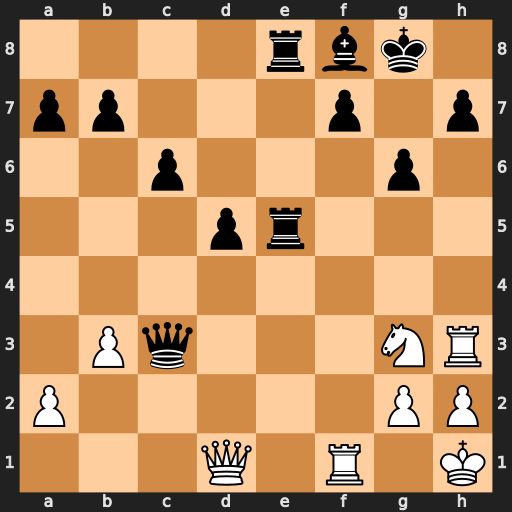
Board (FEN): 4rbk1/pp3p1p/2p3p1/3pr3/8/1Pq3NR/P5PP/3Q1R1K
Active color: w
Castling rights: -
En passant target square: -
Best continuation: Ne4 Qxh3 Nf6+ Kh8 gxh3